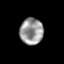
Tissue: prostate
Cell type: T cells
Senescence score: 0.3482
Nuclear area (px): 605
Mean DAPI intensity: 152.557